Interaction volume radius: 5 \u00c5
Interaction volume height: 10 \u00c5
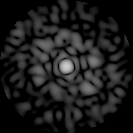
Disorder parameter: 0.776